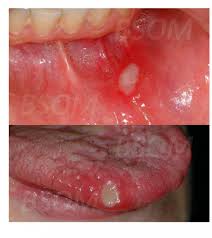
Condition: Mouth Ulcer